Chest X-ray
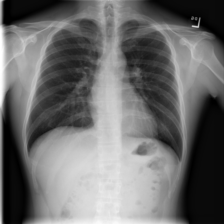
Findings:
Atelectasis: negative
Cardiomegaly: negative
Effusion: negative
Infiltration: negative
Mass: negative
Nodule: negative
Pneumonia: negative
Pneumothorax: negative
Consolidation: negative
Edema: negative
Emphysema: negative
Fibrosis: negative
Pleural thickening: negative
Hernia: negative